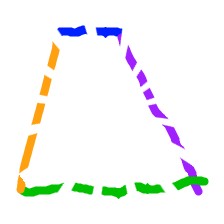
Shape: trapezoid